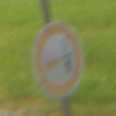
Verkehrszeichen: VerbotUeberholenEinspurigeFahrzeuge
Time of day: Midday
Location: Outdoor (RoadRail)
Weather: PartlyCloudy
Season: NotSpecified
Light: Natural